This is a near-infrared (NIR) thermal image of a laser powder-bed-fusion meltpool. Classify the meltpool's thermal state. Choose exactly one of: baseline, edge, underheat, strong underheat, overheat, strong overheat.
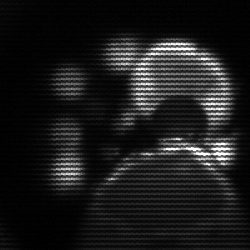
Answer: edge